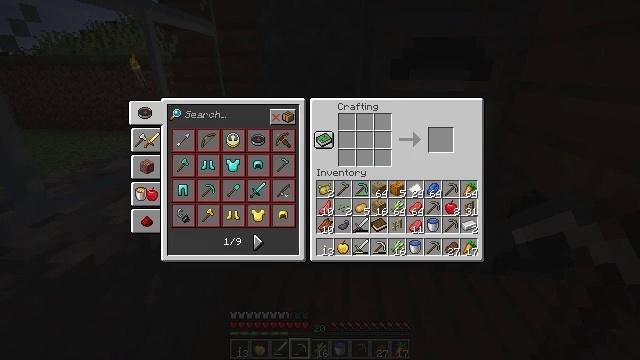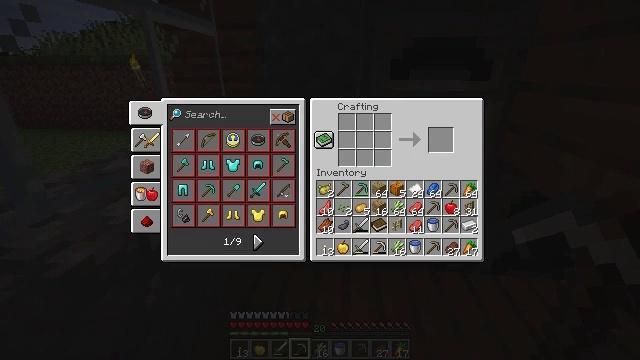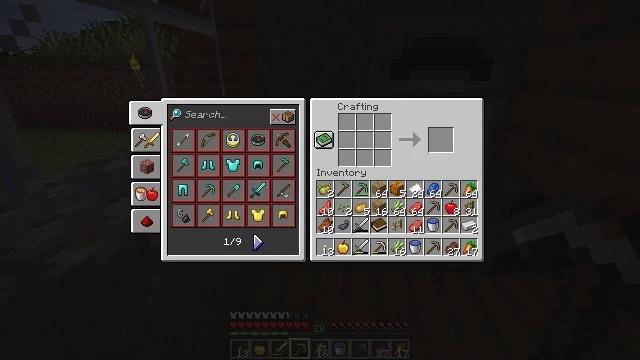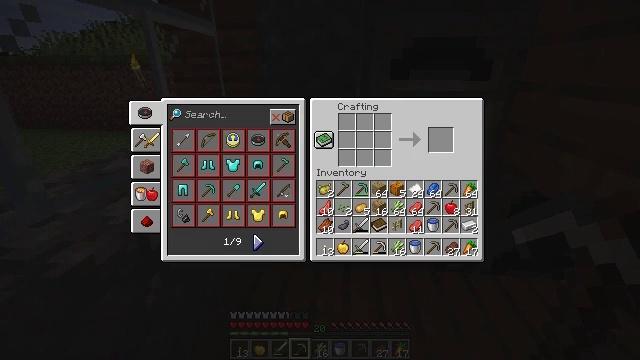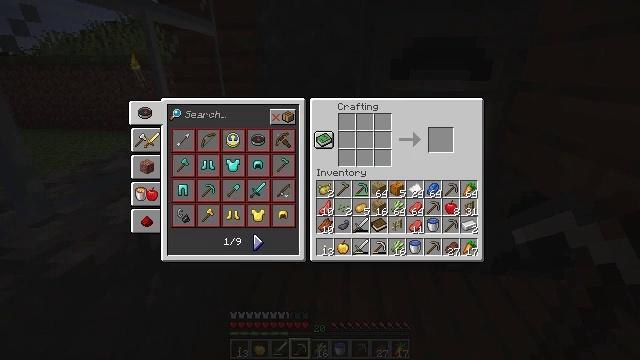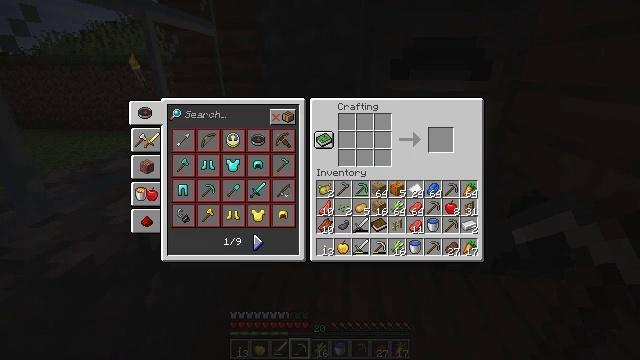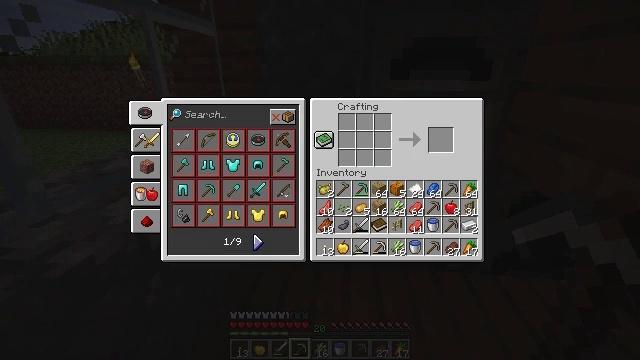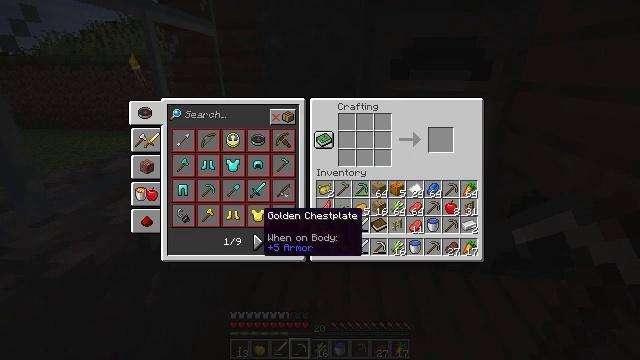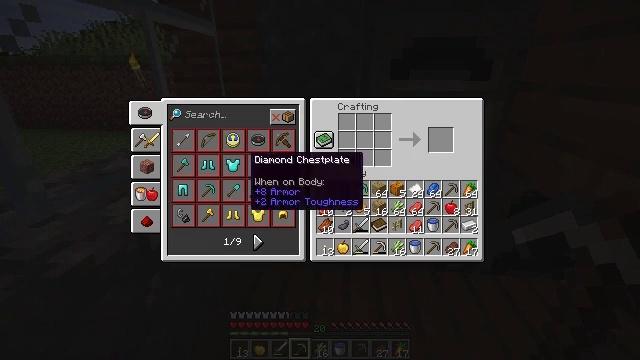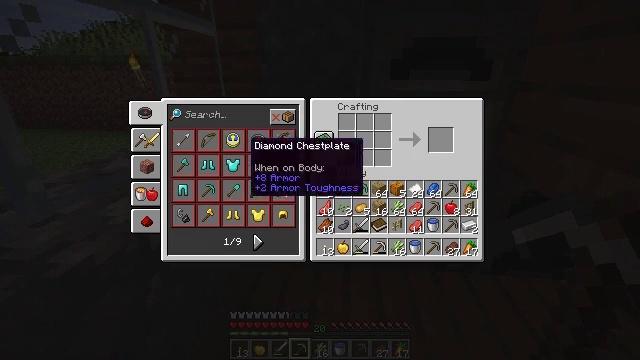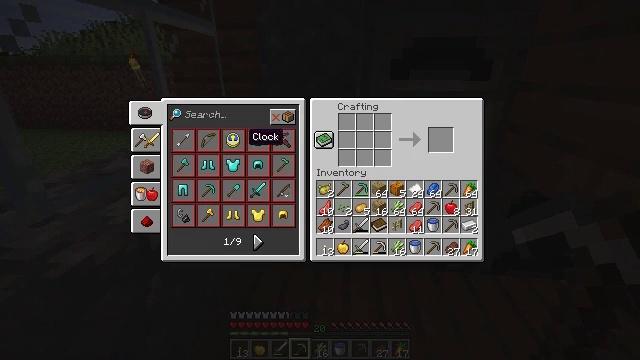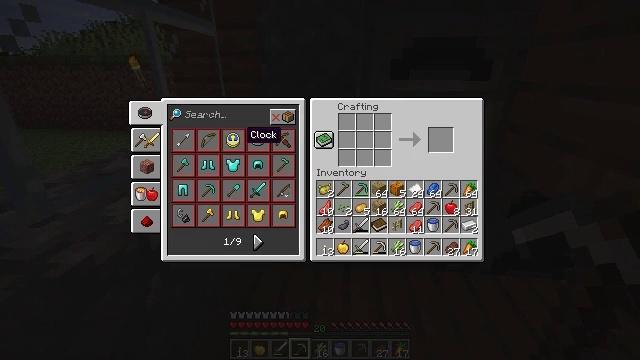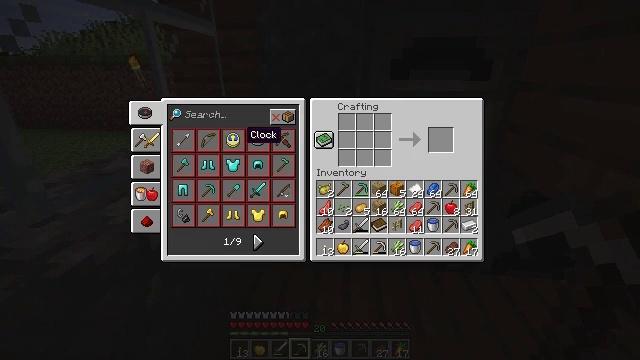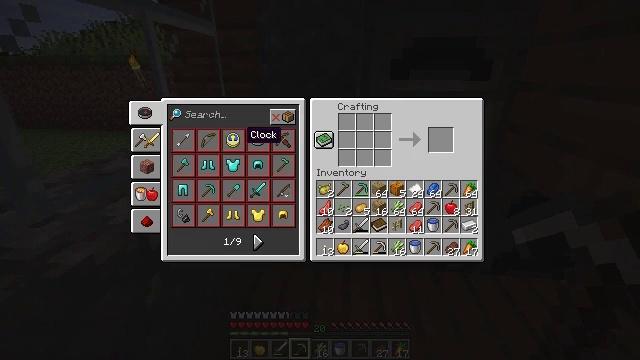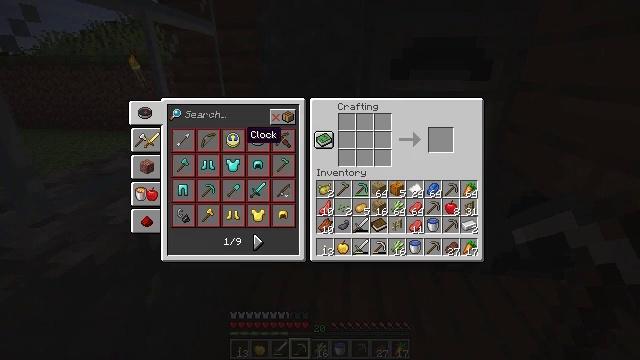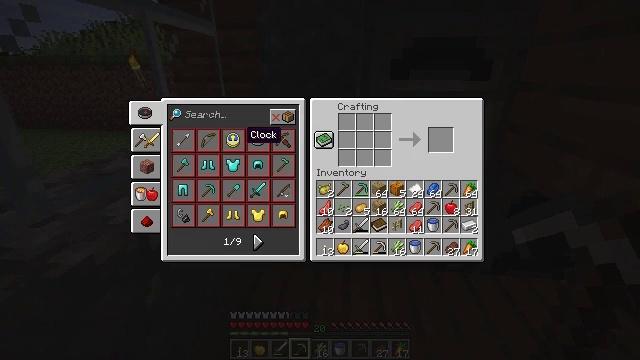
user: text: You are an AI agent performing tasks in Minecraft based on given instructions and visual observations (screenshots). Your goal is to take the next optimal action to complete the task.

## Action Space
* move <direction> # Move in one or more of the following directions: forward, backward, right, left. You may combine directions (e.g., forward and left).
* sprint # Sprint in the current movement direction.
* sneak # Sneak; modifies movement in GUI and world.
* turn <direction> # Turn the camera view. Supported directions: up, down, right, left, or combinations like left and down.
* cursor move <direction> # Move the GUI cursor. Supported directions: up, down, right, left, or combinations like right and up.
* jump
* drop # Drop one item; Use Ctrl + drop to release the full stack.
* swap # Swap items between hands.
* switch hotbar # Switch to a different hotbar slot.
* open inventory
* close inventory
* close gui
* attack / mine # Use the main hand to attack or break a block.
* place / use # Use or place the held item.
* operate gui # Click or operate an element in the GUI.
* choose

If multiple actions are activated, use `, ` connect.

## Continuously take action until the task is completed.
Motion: motion action
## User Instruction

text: Use the crafting table to make a cartography table.
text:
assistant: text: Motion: no_op
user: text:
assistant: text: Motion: no_op
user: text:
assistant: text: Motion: no_op
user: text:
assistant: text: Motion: no_op
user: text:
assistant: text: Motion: no_op
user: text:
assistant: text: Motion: no_op
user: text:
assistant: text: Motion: cursor move up
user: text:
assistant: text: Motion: cursor move left and up
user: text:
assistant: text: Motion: cursor move up
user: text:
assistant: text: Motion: cursor move up
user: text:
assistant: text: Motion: no_op
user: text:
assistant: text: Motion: no_op
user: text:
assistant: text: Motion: no_op
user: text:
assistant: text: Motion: no_op
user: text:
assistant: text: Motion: no_op
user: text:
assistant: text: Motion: cursor move right
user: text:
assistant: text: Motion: cursor move right
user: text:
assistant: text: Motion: no_op
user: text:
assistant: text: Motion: no_op
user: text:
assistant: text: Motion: cursor move down
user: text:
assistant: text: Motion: cursor move down
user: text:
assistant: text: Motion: cursor move down
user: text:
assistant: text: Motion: cursor move down
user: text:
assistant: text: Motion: no_op
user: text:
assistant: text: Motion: no_op
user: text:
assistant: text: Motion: no_op
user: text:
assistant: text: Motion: no_op
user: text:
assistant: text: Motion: no_op
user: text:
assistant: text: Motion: no_op
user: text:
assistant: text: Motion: no_op